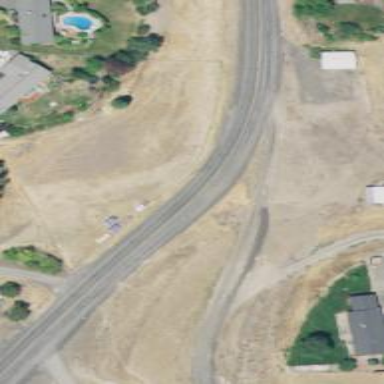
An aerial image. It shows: Tertiary road with asphalt surface.